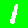
Digit: 1